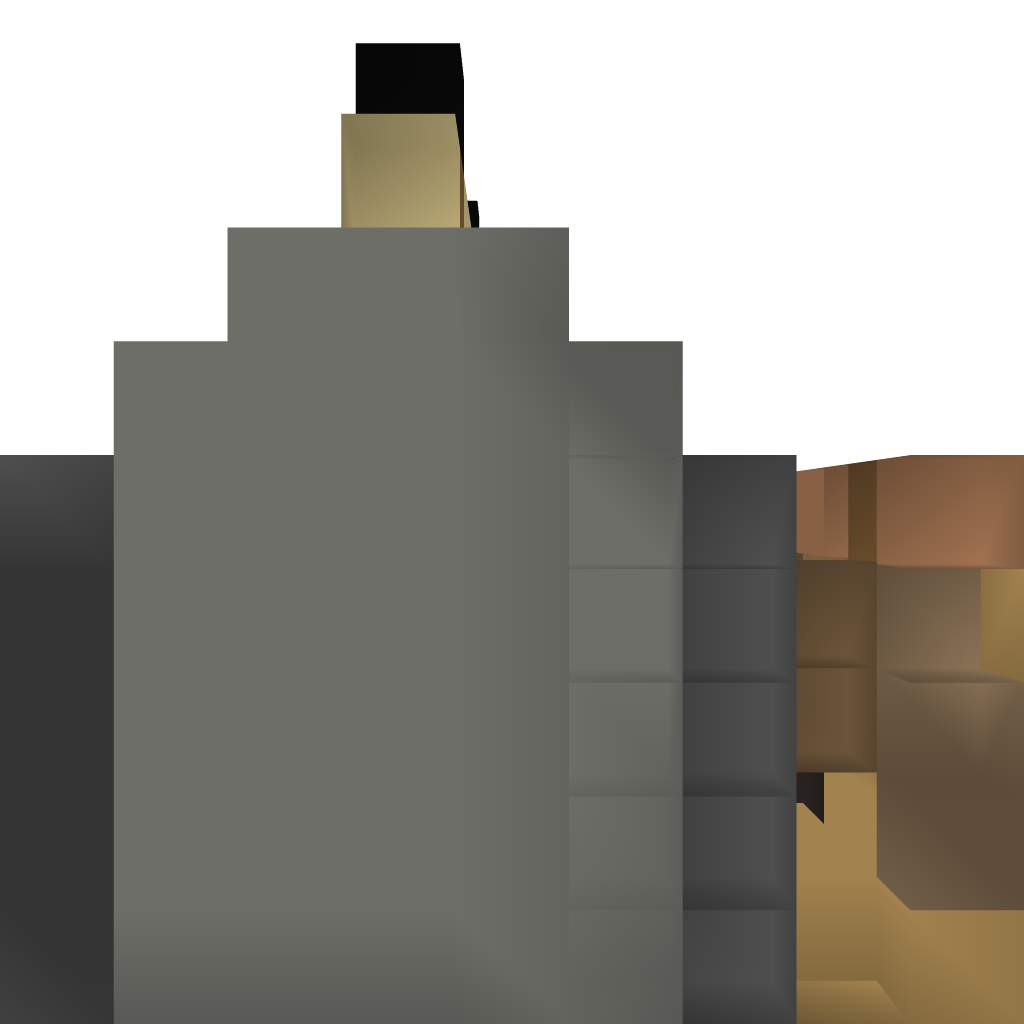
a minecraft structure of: Small Shack